Interaction volume radius: 5 \u00c5
Interaction volume height: 20 \u00c5
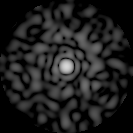
Disorder parameter: 0.8164